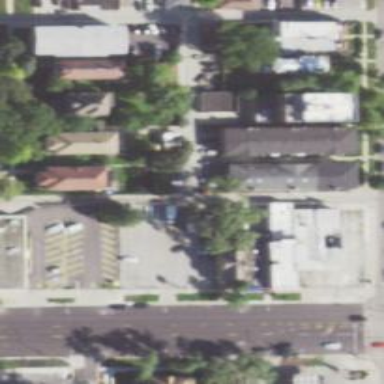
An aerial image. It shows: Alleyway designated as service road.